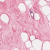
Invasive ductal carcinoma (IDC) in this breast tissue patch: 0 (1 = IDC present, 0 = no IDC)